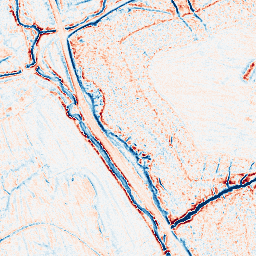
Category: edge_preserving
Decomposition family: anisotropic_diffusion
Decomposition parameters: iterations: 10
kappa: 10
gamma: 0.15
Upsampling method: bicubic
Upsampling parameters: scale: 8
Upsampling scale: 8